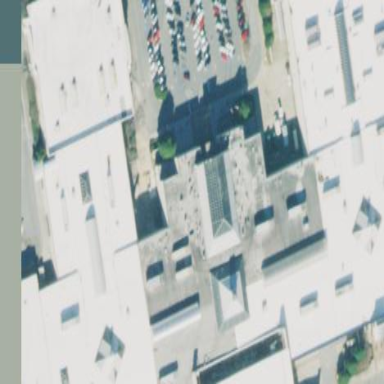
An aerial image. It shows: Mall building.